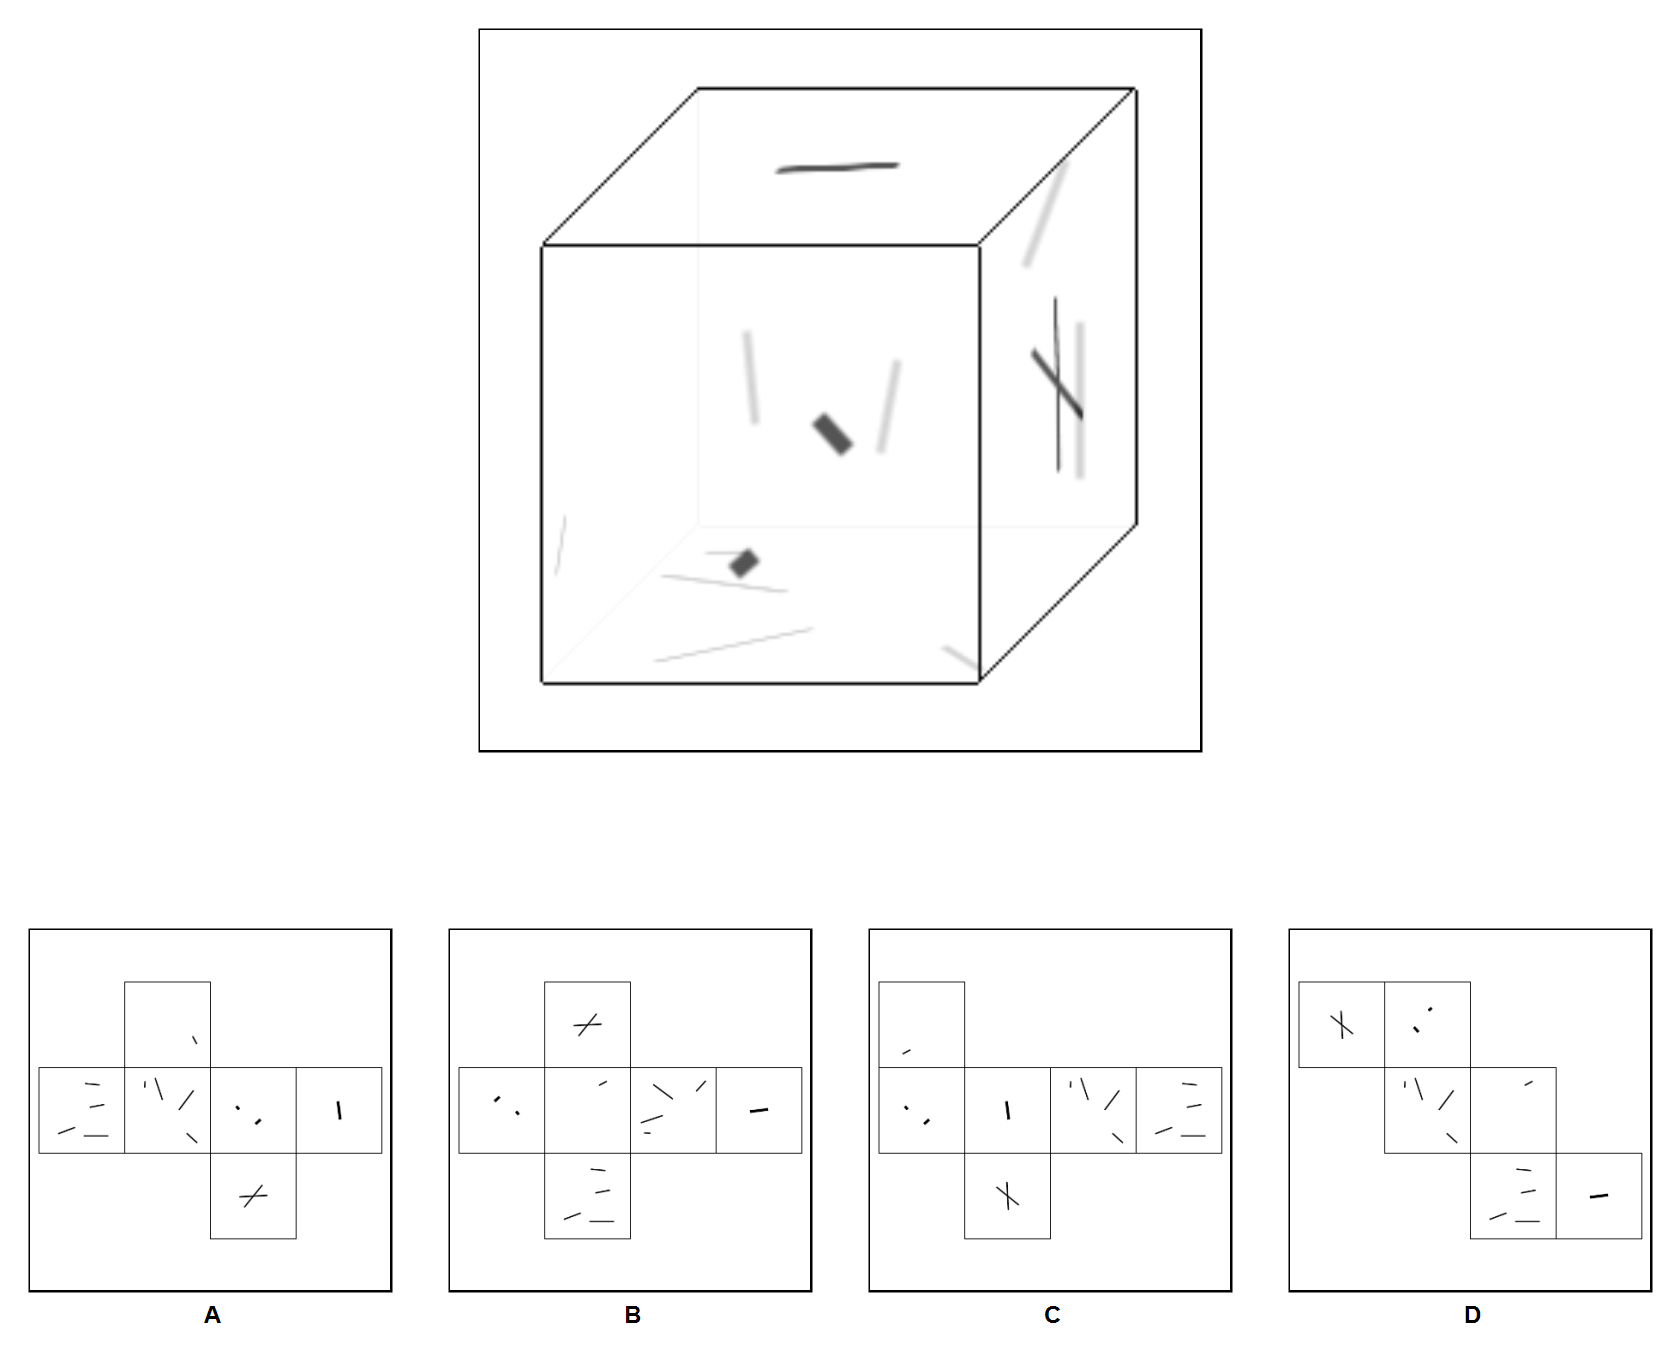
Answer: A